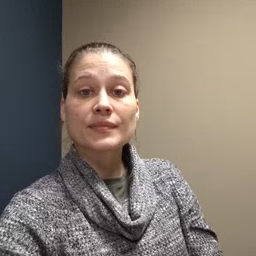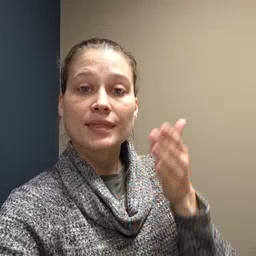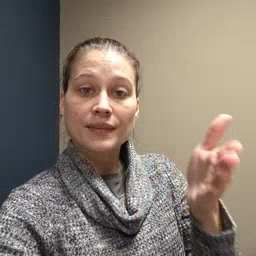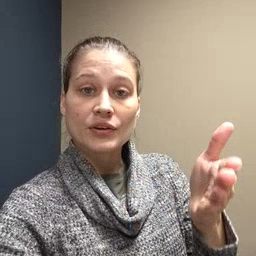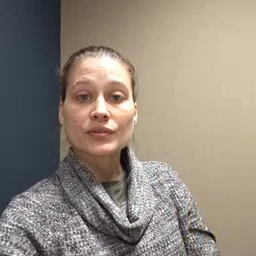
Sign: there